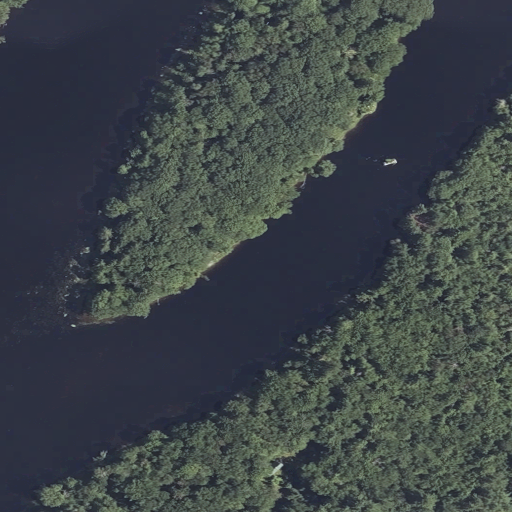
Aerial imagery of island in Maine named Black Island containing open water, woody wetlands, mixed forest, deciduous forest, evergreen forest, herbaceous wetlands, grassland, and open development